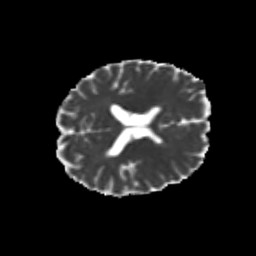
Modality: MD
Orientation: axial
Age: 22
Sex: male
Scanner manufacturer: siemens
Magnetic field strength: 3 T
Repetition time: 3.5 s
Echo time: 0.104 s